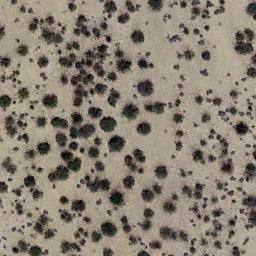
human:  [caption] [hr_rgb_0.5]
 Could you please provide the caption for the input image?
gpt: There are some dry bushes make up the chaparral on the desert .

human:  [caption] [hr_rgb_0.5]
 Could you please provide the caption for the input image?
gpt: Only scattered weeds can be seen in this desert .

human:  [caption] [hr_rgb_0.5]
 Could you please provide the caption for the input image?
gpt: Some disconnected chaparrals of different sizes grow in the desert .

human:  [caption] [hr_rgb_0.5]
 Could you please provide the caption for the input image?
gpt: Chaparral is evenly distributed on the sand .

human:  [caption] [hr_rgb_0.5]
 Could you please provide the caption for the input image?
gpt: The chaparral is scattered and sparse .